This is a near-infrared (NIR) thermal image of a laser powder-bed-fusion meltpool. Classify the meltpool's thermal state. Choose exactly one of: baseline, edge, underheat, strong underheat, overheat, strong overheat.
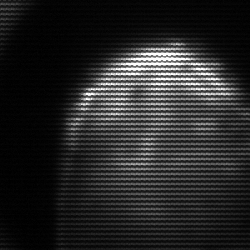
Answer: strong underheat